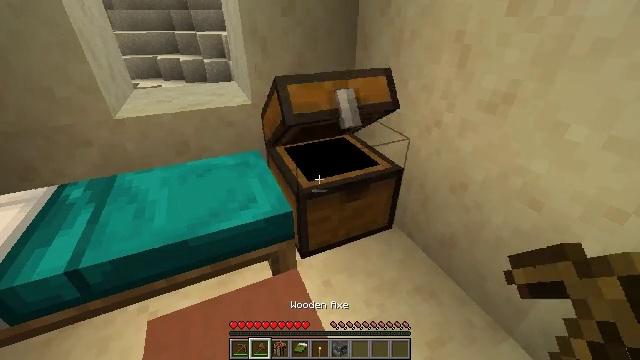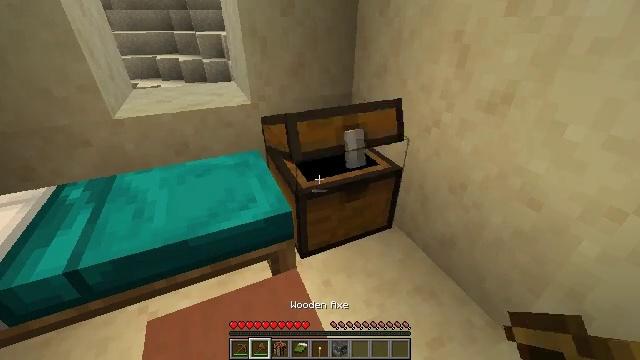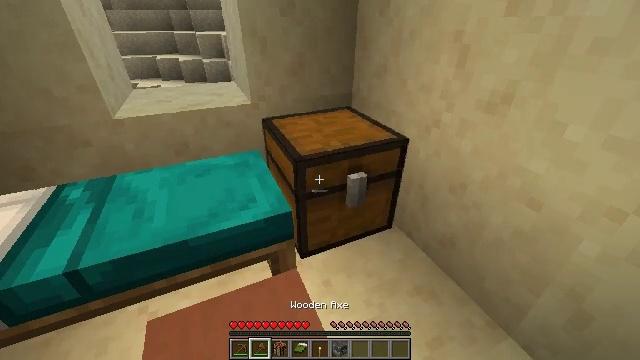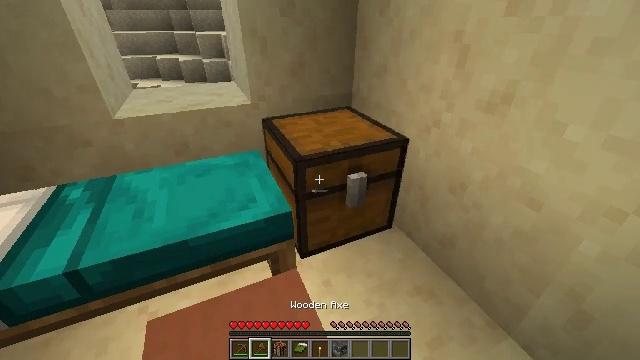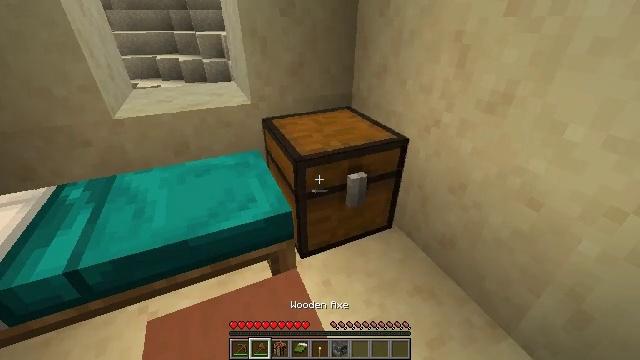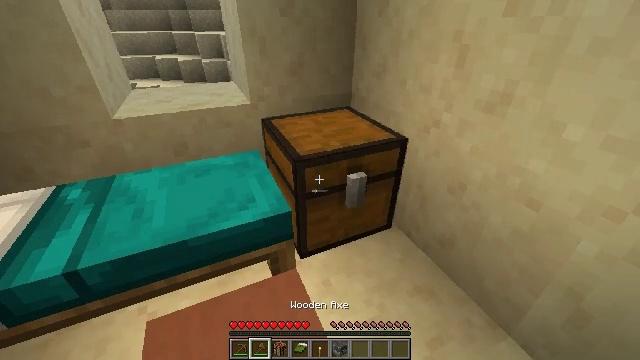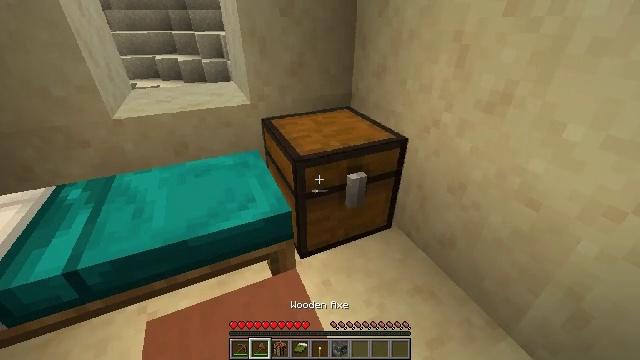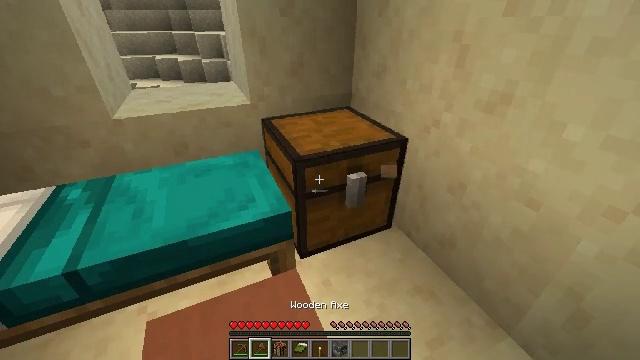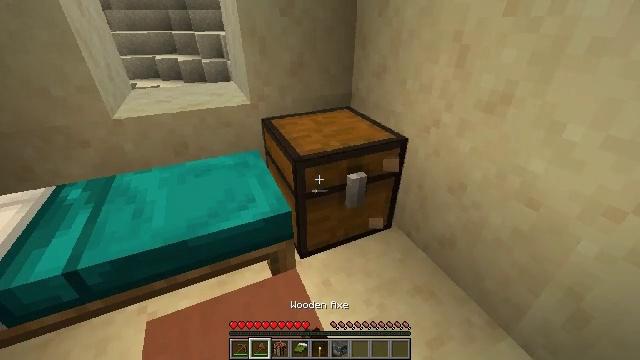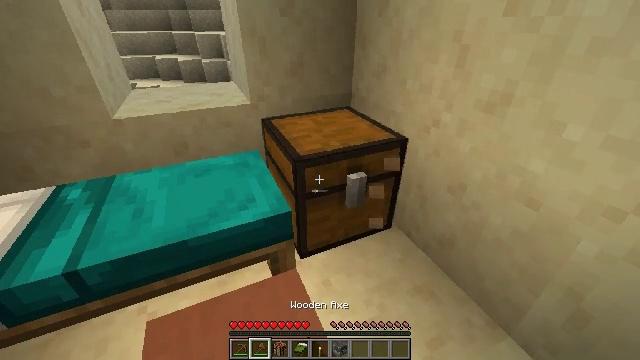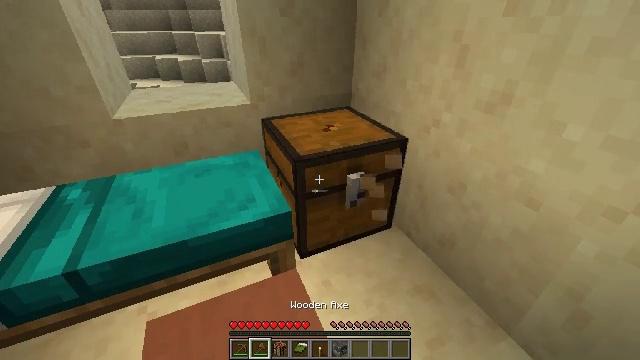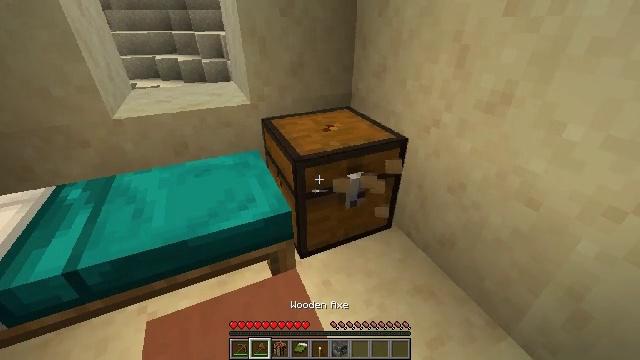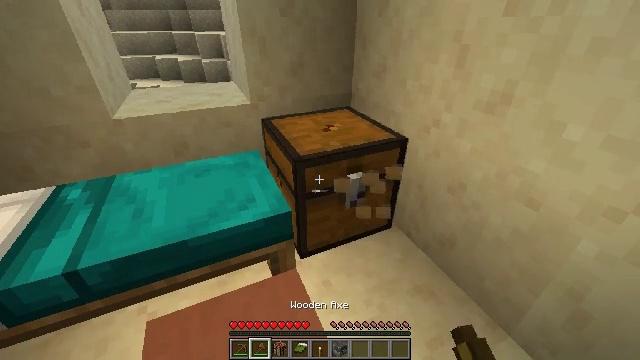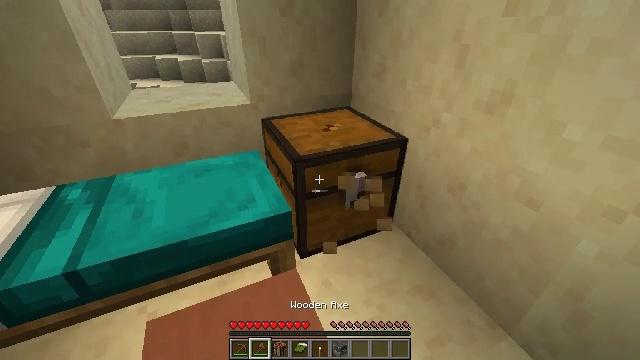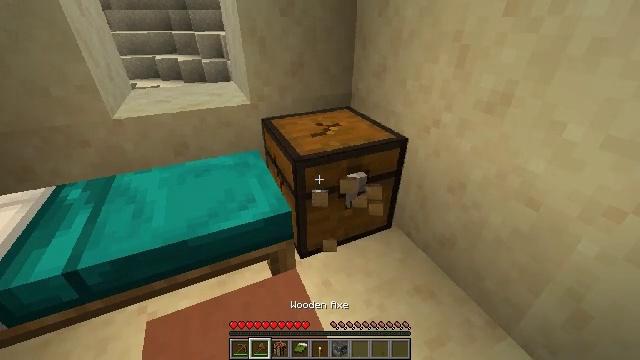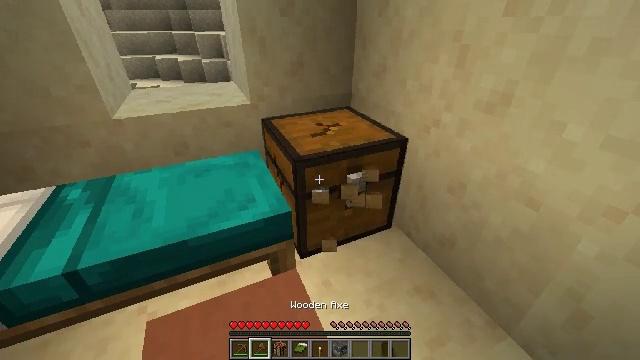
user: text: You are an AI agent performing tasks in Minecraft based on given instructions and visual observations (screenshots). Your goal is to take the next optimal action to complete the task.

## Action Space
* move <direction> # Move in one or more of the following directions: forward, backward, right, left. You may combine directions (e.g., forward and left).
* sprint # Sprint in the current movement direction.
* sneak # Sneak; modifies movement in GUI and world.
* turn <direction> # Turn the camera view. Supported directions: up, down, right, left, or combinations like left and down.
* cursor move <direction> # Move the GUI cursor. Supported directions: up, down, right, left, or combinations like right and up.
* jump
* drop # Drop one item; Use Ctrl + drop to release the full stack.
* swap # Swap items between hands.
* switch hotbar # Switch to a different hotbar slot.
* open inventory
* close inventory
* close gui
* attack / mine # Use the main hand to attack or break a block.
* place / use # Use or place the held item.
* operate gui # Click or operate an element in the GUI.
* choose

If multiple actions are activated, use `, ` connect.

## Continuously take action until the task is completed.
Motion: motion action
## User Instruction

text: Mine the chest to collect it.
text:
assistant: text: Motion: no_op
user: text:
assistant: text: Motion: no_op
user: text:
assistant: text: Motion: no_op
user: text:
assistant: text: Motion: no_op
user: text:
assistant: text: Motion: no_op
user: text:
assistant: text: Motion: no_op
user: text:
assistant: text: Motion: attack / mine
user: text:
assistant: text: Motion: attack / mine
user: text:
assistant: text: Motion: attack / mine
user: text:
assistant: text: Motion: attack / mine
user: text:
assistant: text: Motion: attack / mine
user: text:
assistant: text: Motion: attack / mine
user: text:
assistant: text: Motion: attack / mine
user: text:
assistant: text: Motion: attack / mine
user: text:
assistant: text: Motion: attack / mine
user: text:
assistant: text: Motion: attack / mine
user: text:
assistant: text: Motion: attack / mine
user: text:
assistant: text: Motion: attack / mine
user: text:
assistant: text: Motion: attack / mine
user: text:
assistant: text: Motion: attack / mine
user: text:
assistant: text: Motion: attack / mine
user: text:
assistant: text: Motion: attack / mine
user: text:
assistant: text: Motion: attack / mine
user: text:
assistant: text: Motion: attack / mine
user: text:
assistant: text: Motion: attack / mine
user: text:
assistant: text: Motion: attack / mine
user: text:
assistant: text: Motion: attack / mine
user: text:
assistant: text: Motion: attack / mine
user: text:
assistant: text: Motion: attack / mine
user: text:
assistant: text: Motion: attack / mine